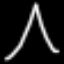
Label: The Eiffel Tower